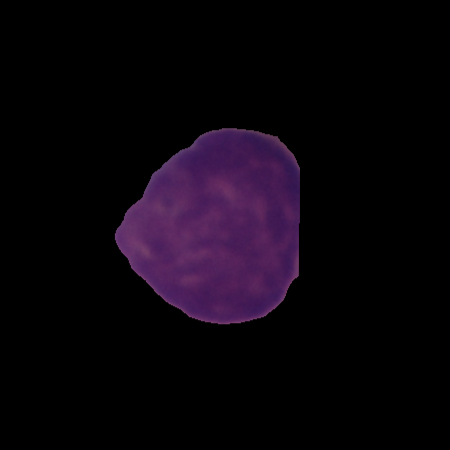
Label: cancer